Field crop: maize
Growth stage: 2
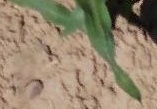
Species: maize